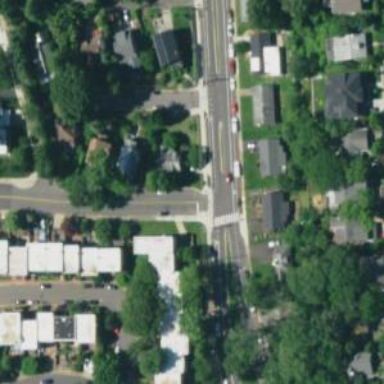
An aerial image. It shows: Unmarked pedestrian crossing with zebra markings.